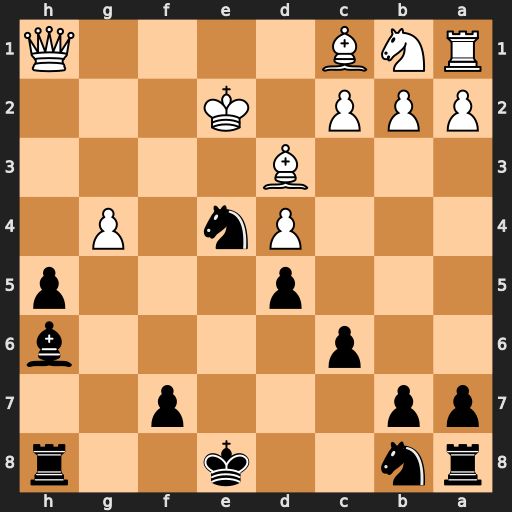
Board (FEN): rn2k2r/pp3p2/2p4b/3p3p/3Pn1P1/3B4/PPP1K3/RNB4Q
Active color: b
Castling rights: kq
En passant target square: -
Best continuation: Ng3+ Kf3 Nxh1